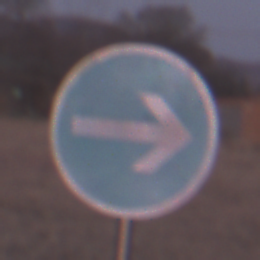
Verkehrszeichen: VorgeschriebeneFahrtrichtungHierRechts
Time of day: SunriseSunset
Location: Outdoor (Nature)
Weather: Clear
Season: NotSpecified
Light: Natural